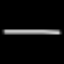
Label: line